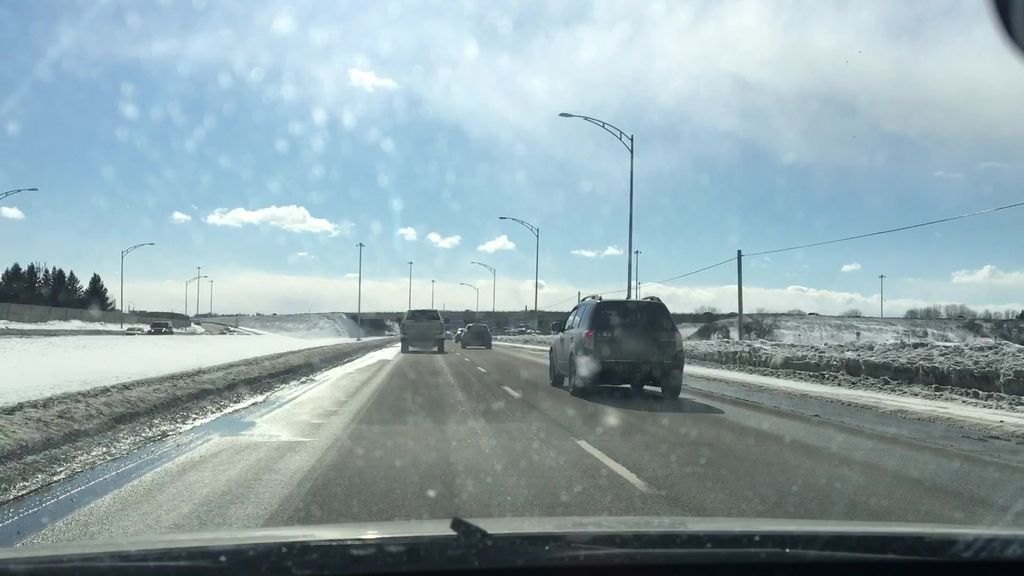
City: ottawa-gatineau